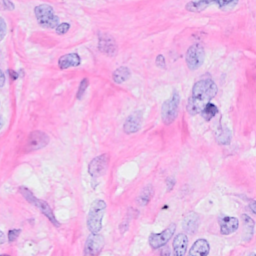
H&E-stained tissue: Breast